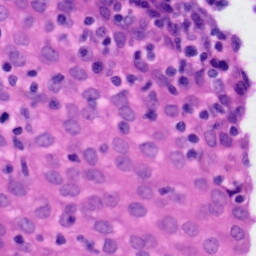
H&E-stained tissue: Tonsil